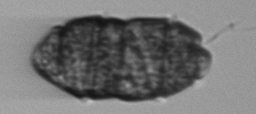
Label: Margalefidinium